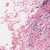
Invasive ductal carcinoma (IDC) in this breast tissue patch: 1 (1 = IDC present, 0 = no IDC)